Field crop: maize
Growth stage: 2
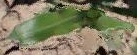
Species: maize